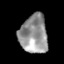
Tissue: skin
Cell type: T cells
Senescence score: 0.2589
Nuclear area (px): 1050
Mean DAPI intensity: 148.58